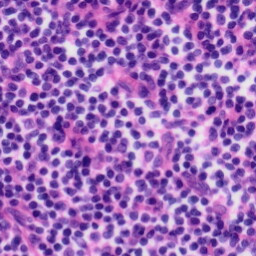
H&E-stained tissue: Tonsil